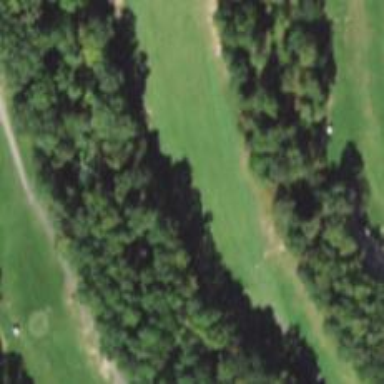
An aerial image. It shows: View of golf hole.